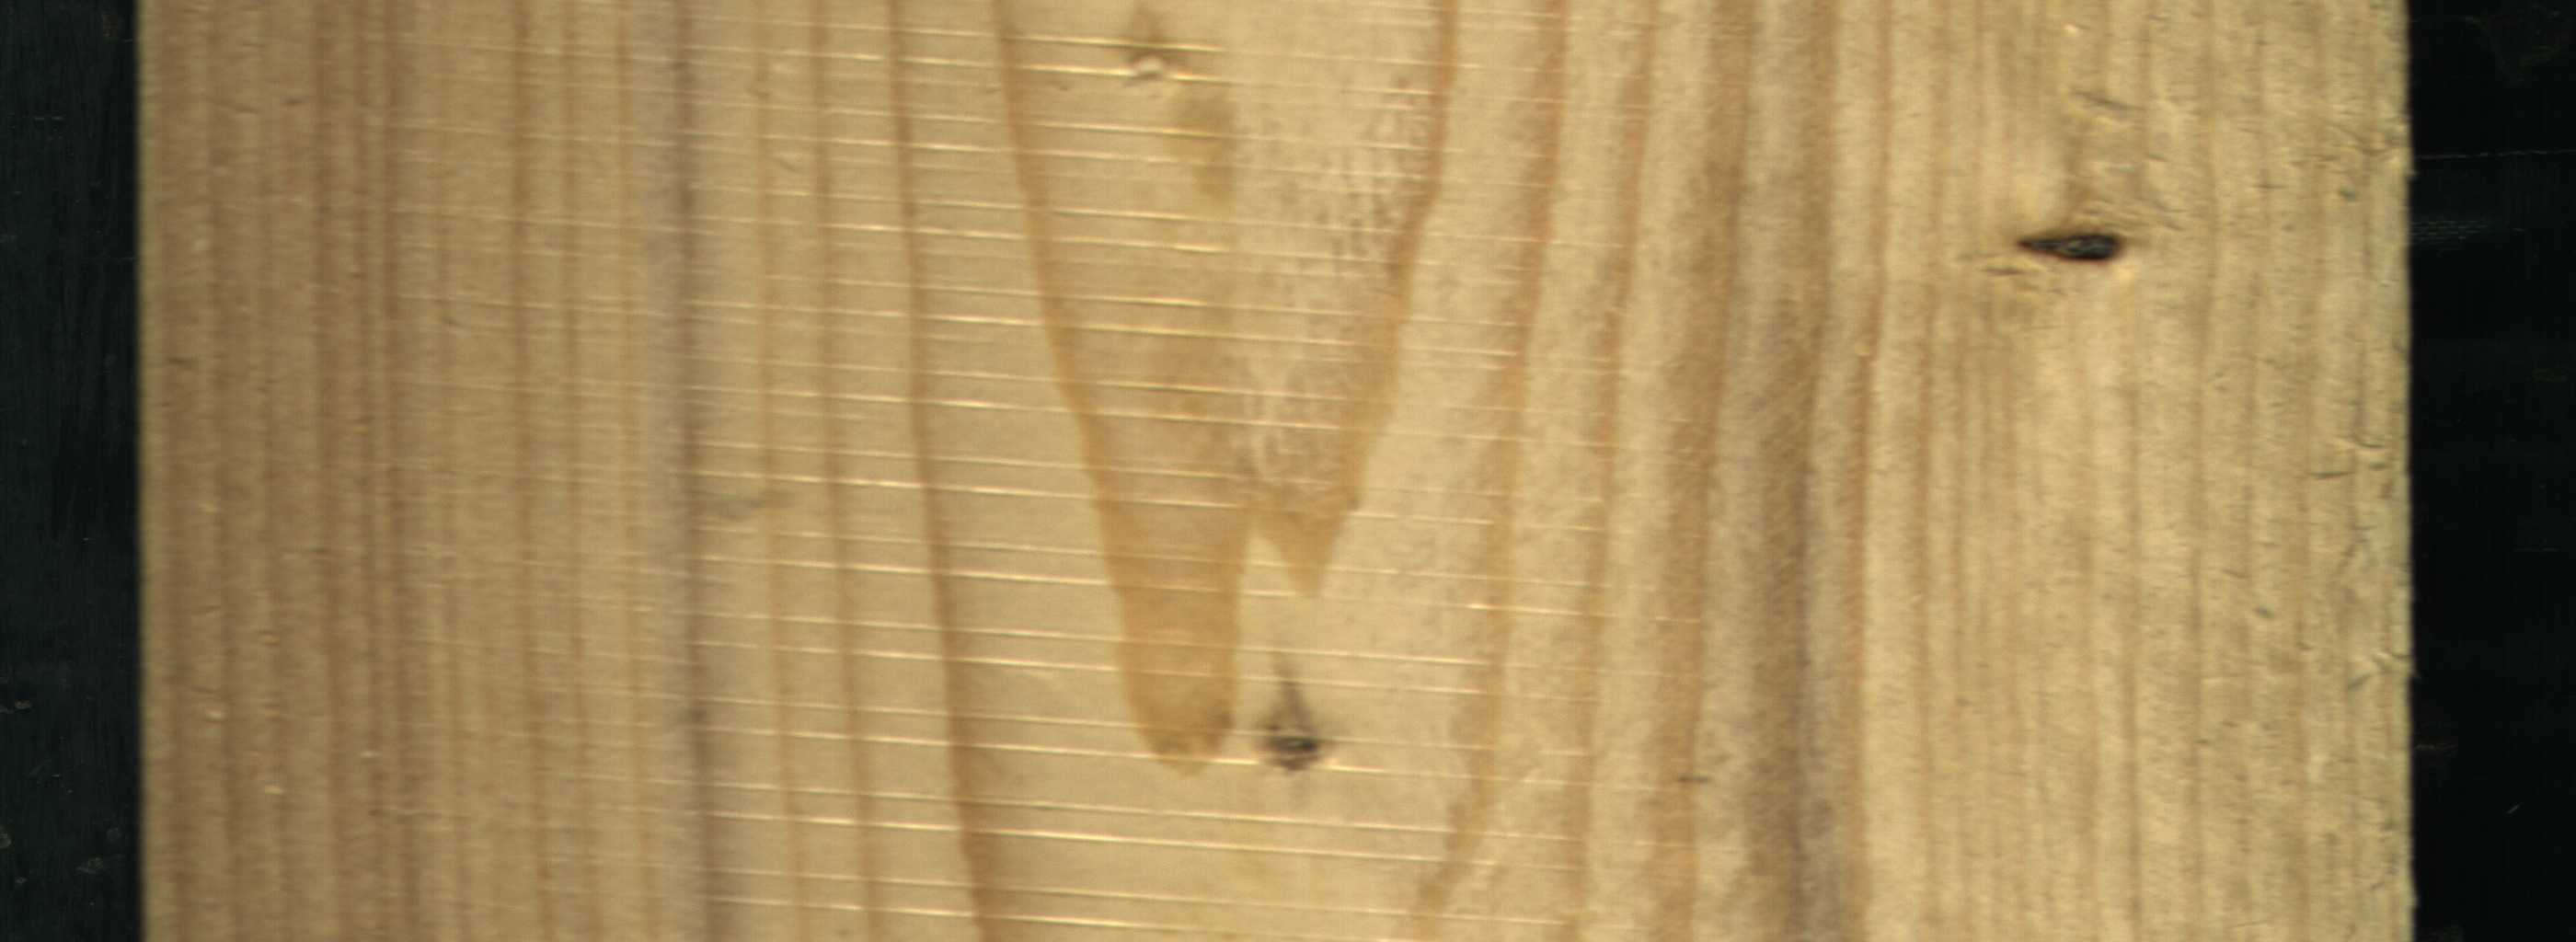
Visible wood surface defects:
Dead_Knot
Live_Knot